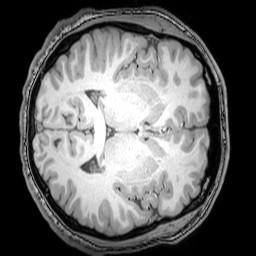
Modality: T1w
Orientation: axial
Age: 20
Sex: male
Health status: healthy
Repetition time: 0.081 s
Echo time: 0.037 s